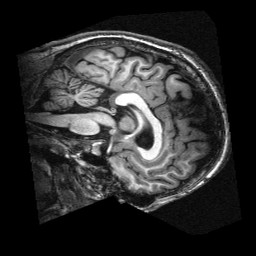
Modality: T1w
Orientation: sagittal
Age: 20
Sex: male